Interaction volume radius: 10 \u00c5
Interaction volume height: 10 \u00c5
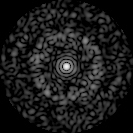
Disorder parameter: 0.8487